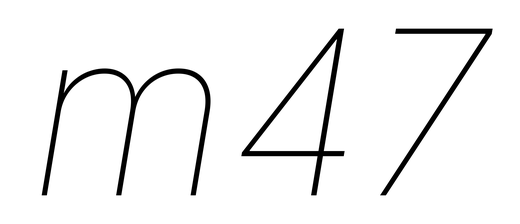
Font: Inter-Italic_Thin_Italic